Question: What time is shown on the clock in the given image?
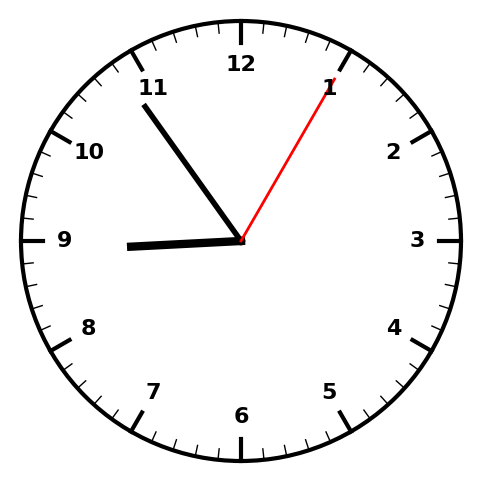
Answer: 08:54:05